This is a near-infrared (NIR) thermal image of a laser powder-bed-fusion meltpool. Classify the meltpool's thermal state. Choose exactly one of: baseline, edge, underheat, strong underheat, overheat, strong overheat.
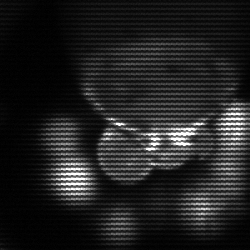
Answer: edge